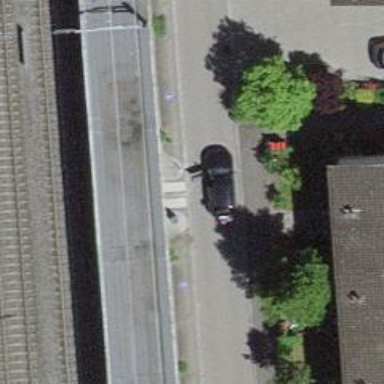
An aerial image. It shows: Footway with sett surface.